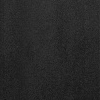
Atmospheric dust classification: dusty